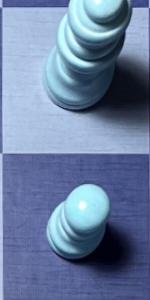
Label: Pawn_White